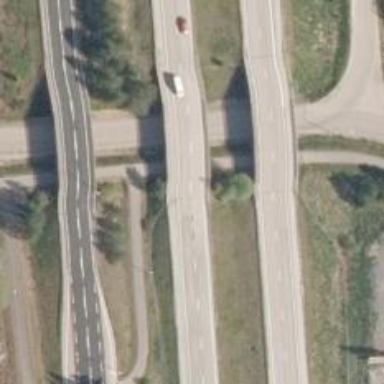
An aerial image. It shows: Motorway bridge.